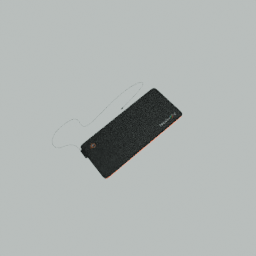
Label: electronics